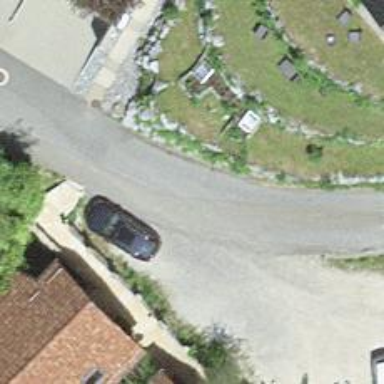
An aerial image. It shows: Compacted alley serving as service road.